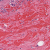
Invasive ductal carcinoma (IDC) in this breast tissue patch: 0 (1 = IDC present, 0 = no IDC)